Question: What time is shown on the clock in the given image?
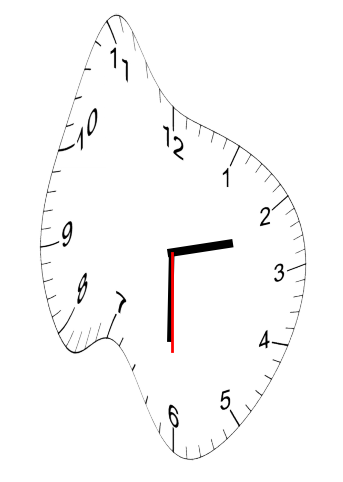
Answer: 02:30:30